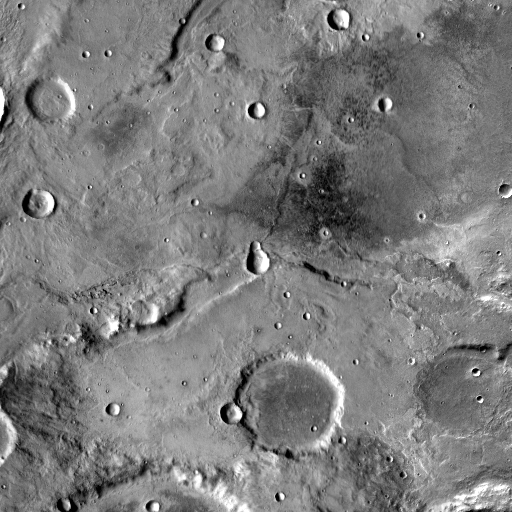
Crater classes present: Background, Other, Layered, Buried